Brain MRI, t1w sequence, axial 2D slice.
Patient: age 20, sex F, weight 90 kg, height 1.9 m
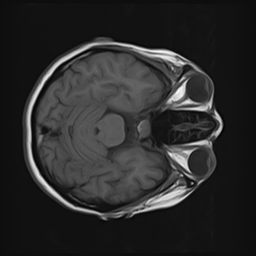